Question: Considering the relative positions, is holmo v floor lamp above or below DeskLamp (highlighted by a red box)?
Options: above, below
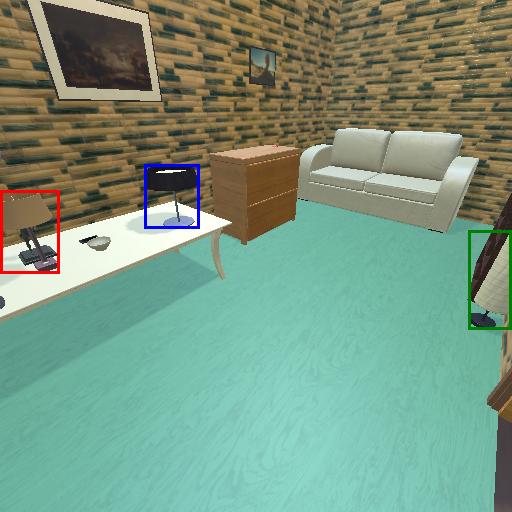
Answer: above